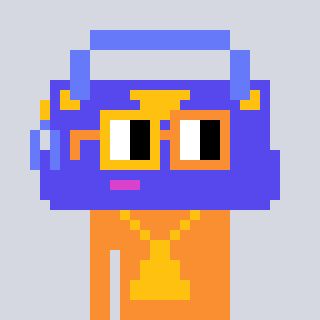
a pixel art character with square yellow and orange glasses, a bag-shaped head and a orange-colored body on a cool background